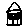
Label: house